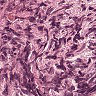
Metastatic tissue present: no